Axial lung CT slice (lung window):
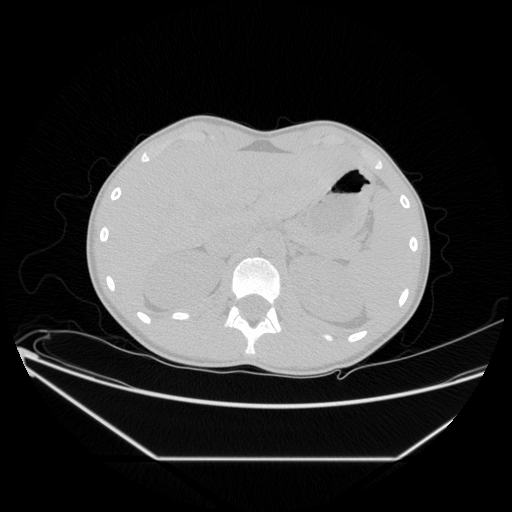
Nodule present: no